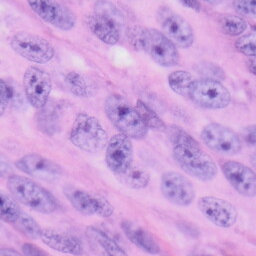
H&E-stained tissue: Skin